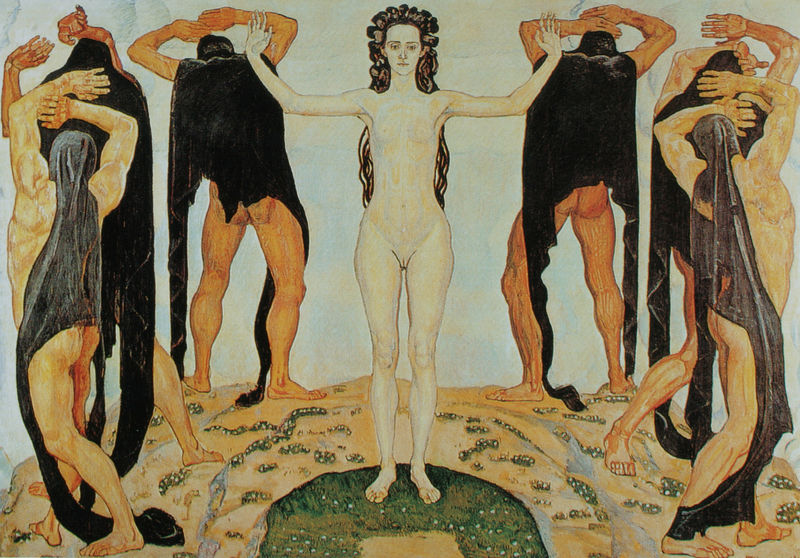
Titel: Die Wahrheit II
Künstler: Ferdinand Hodler
Standort: Zürich
Institution: Kunsthaus
Schlagwörter: akt, berg, blau, gemälde, hand, himmel, kopf, körper, mann, nackt, umhang, weiß, akte, gelb, grün, landschaft, menschen, ocker, bewegung, blumen, braun, brust, frau, frisur, grau, hell, hintergrund, mitte, männer, orange, rücken, schwarz, gras, rasen, tuch, wiese, malerei, symbolismus, tanz, arme, blass, gesicht, lang, stehen, tod, bild, gesten, hände, erde, hügel, boden, figur, haare, pose, tücher, gewänder, bühne, frontal, locken, kreis, garten, beine, fell, kopfbedeckung, brüste, füße, hinter, hintern, rückenansicht, gipfel, jugendstil, muskeln, symmetrie, um 1900, stuck, stufen, bauch, faltenwurf, scham, oben, fleisch, abgewandt, abwenden, eva, hell dunkel, antike, nakt, pobacken, gestik, hodler, allegorie, göttin, österreich, halbkreis, erdkugel, fries, gestus, felle, ausgestreckt, hölle, heben, griechenland, medusa, bleich, eden, venus, zentrum, drapé, reigen, verhüllt, khnopff, kreisen, frün, auferstehung, ritual, schutz, abwehr, abwehren, doppelung, decken, mittig, symétrie, wiede, weiblicher akt, figure, danse, verhüllte, beschwörung, ade, eurhytmie, händ, popos, ärsche, gorgone, 7 personen, nackte mit langem haar, männer mit tüchern, vehüllt, ausgesteckt